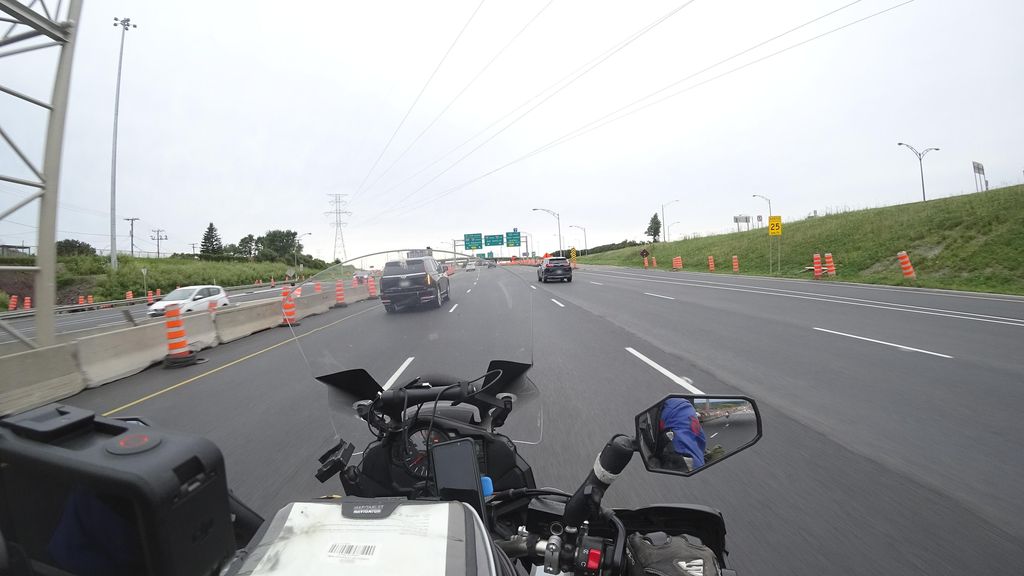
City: quebec_city